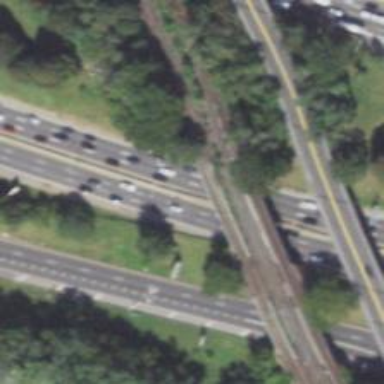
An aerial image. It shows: Bridged rail siding with electrification.